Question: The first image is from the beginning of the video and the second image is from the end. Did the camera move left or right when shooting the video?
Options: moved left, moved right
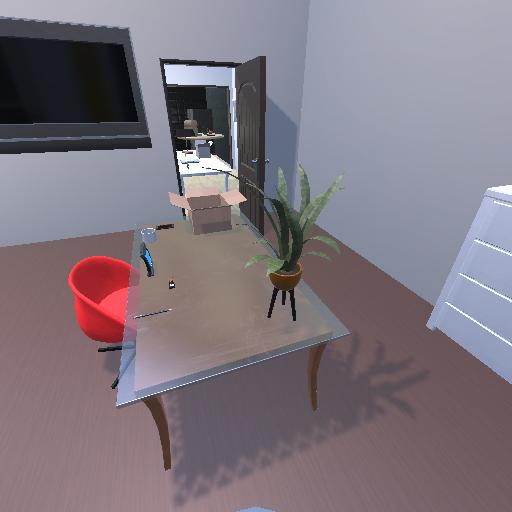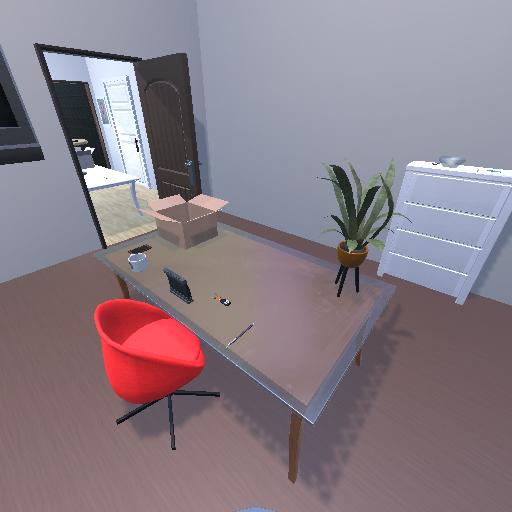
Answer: moved left